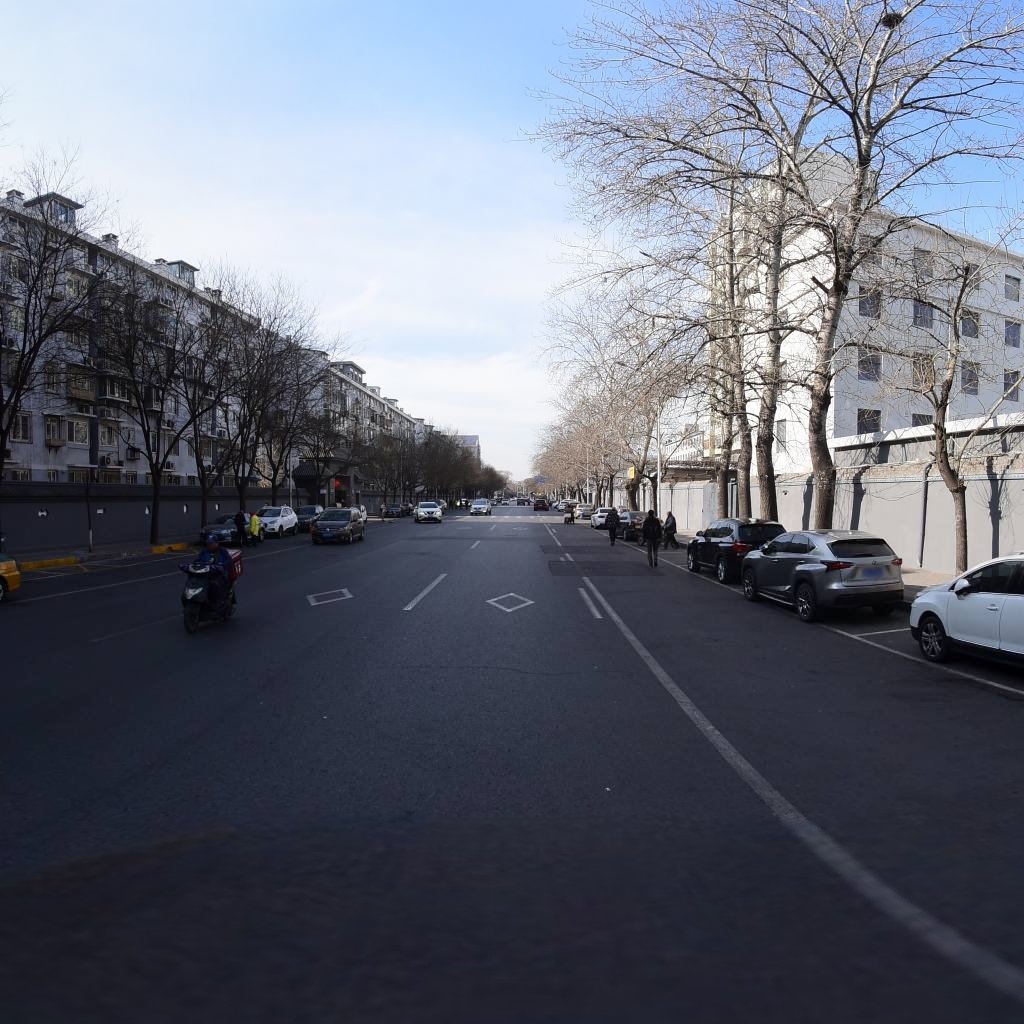
Region: Dongcheng
Road damage annotations: transverse crack